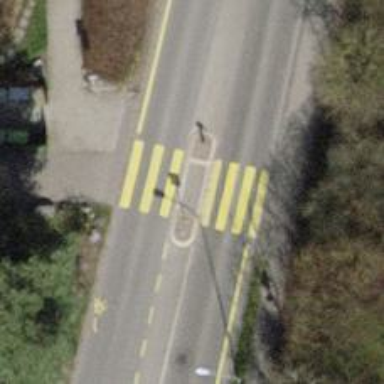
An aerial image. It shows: Uncontrolled zebra crossing with pedestrian island.